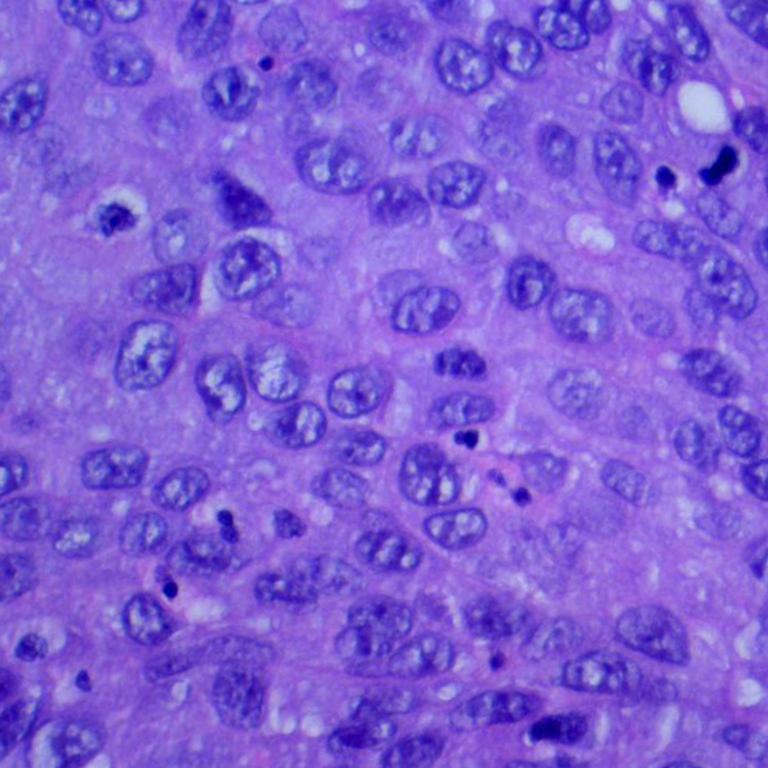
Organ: lung
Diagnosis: squamous carcinomas